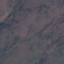
Land use / land cover class: HerbaceousVegetation